Question: I have an issue with setting annotations above plot area. When I inspect chart in the console I see that annotation is rendered it's just label doesn't show up.
I browsed highcharts forum and found this topic: <URL> to answer someone's question, and i think I have a similar situation. Am I missing something?
Can someone suggest me a workaround? Thanks!
'''
Highcharts.chart('container', {
xAxis: {
categories: ['Jan', 'Feb', 'Mar', 'Apr', 'May', 'Jun',
'Jul', 'Aug', 'Sep', 'Oct', 'Nov', 'Dec'
]
},
title: {
text: 'Highcharts Annotations'
},
series: [{
data: [{
y: 29.9,
id: 'min'
}, 71.5, 106.4, 129.2, 144.0, 176.0, 135.6, 148.5, {
y: 216.4,
id: 'max'
}, 194.1, 95.6, 54.4]
}],
annotations: [{
labelOptions: {
backgroundColor: 'rgba(255,255,255,0.5)',
verticalAlign: 'top'
},
labels: [{
y: 55,
point: {
xAxis: 0,
yAxis: 0,
x: 1,
y: 0
},
text: 'label1'
}, {
y: 55,
point: {
xAxis: 0,
yAxis: 0,
x: 3,
y: 0
},
text: 'label2',
backgroundColor: 'white'
}]
}]
});
'''

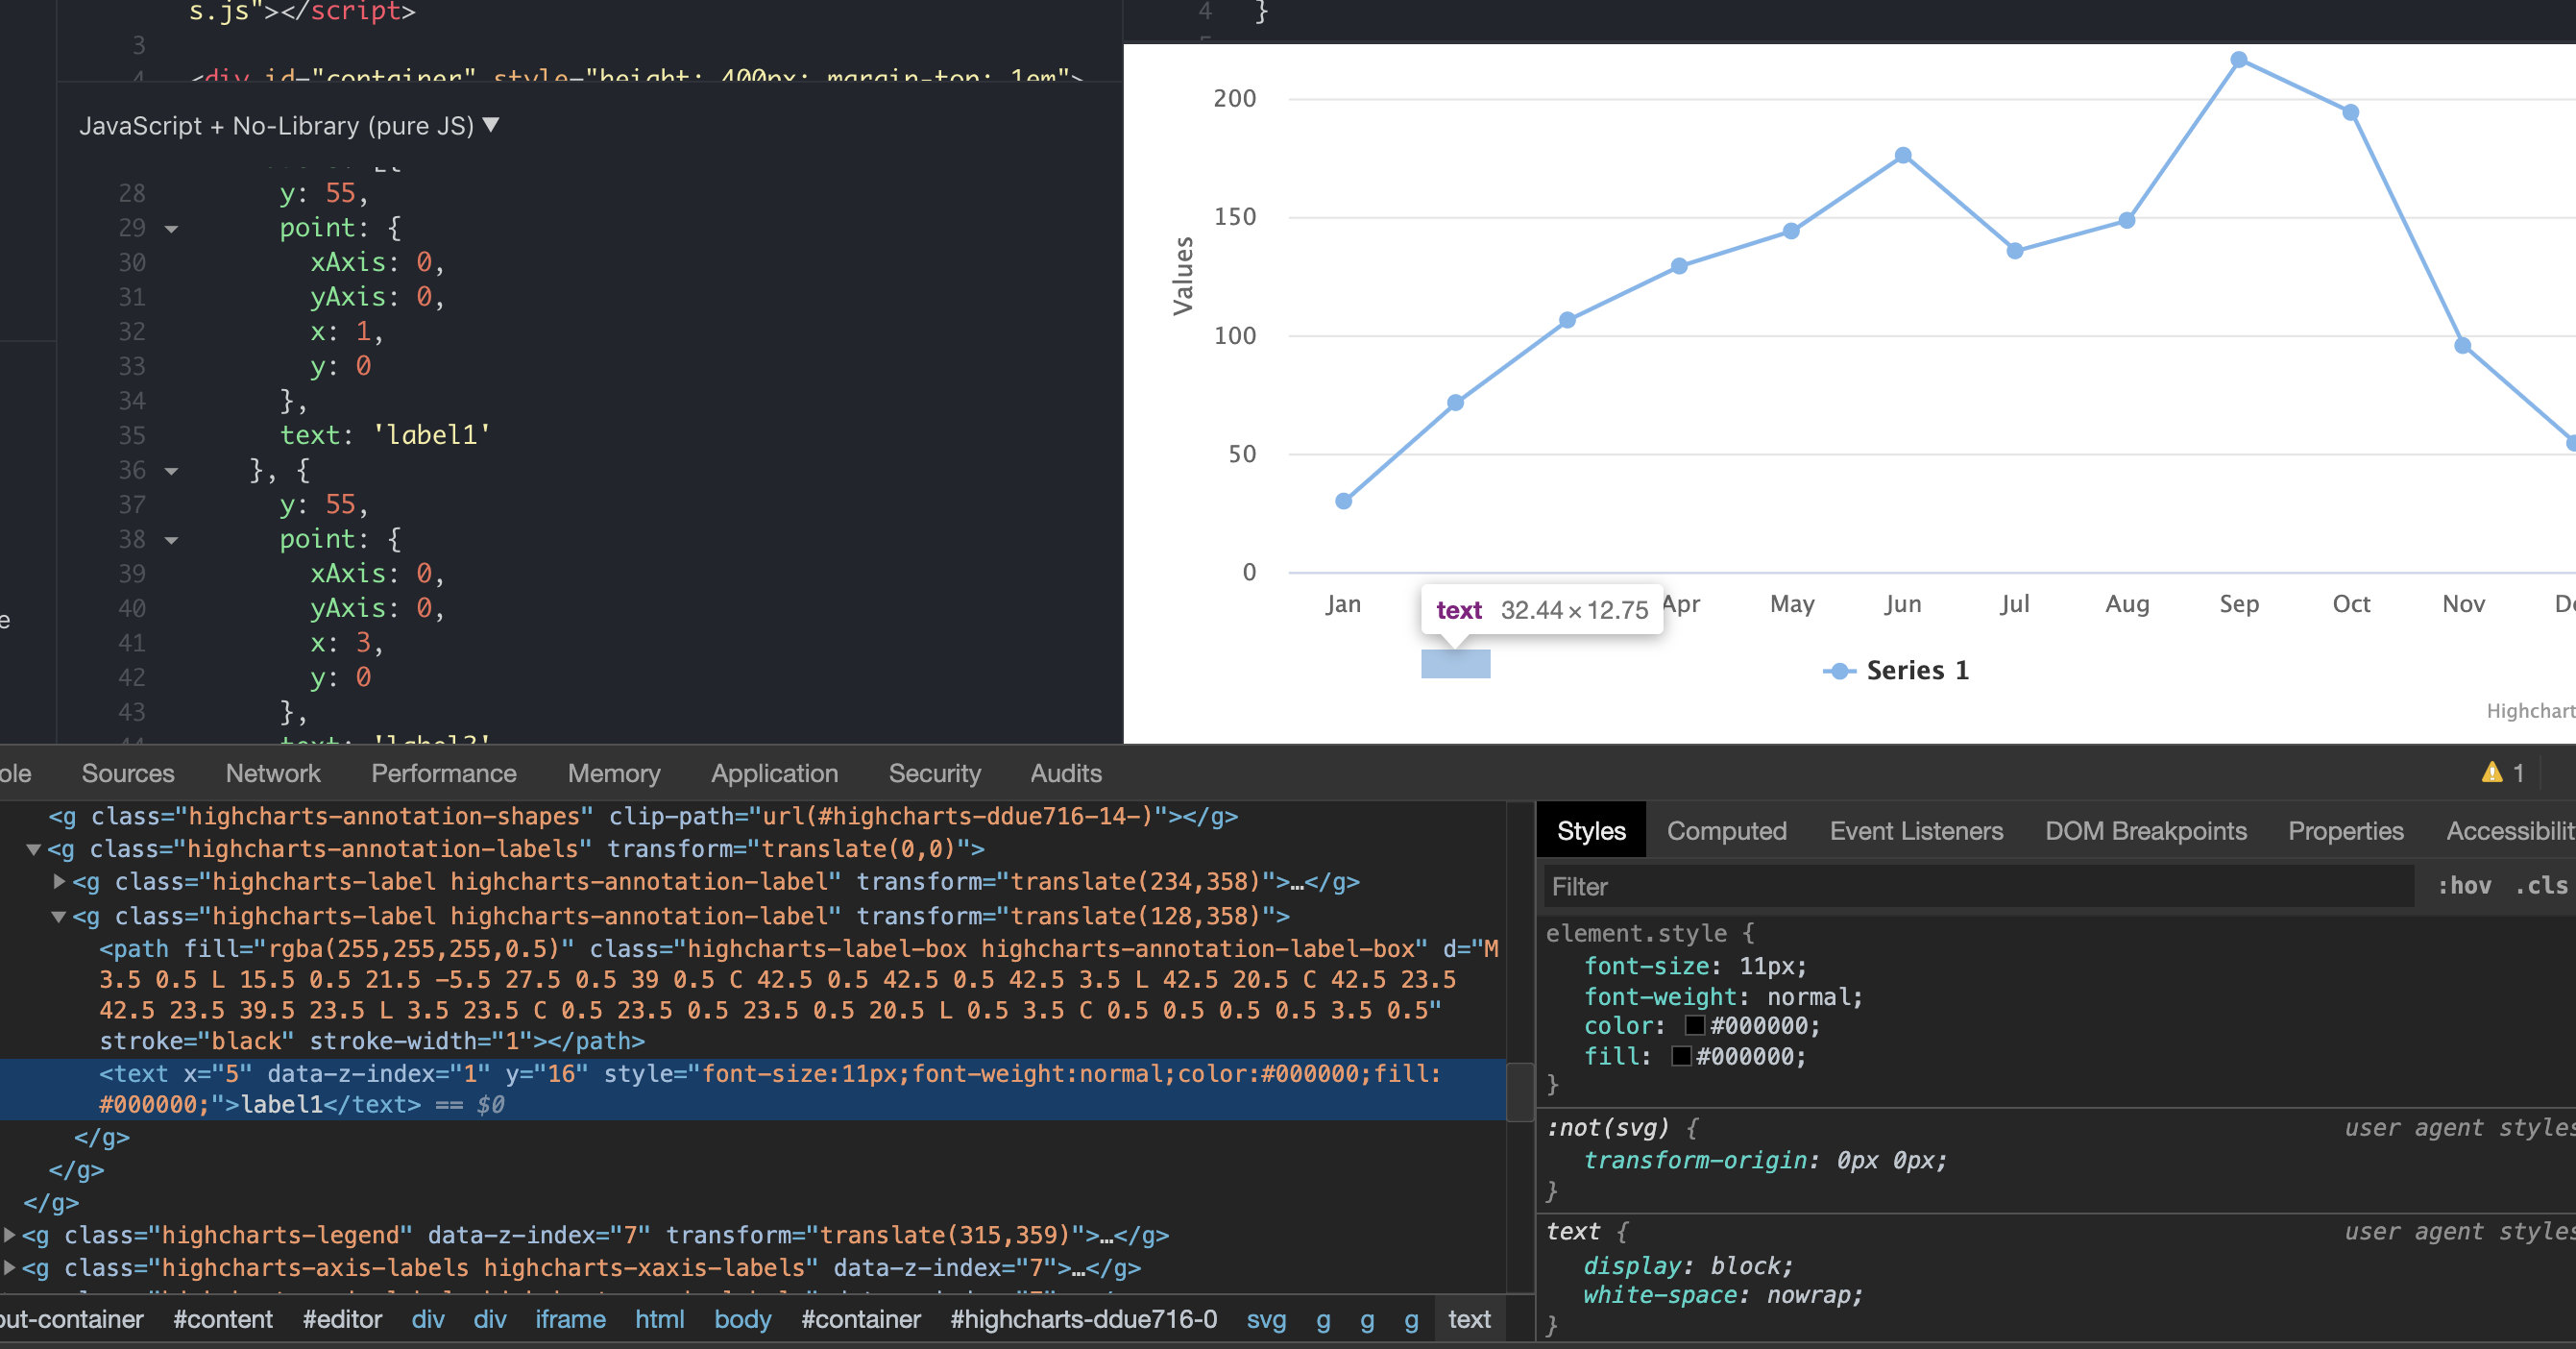
Answer: Thank you for sharing this issue, it is a regression. I just reported this bug on Highcharts GitHub issue channel.
<URL>
If you need temporary workaround please ask about it in the comment under the above link. The core developers should respond to you quickly.